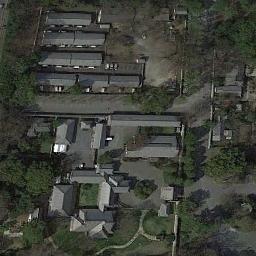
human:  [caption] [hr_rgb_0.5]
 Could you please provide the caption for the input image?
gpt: The gray palace has some palaces of different sizes .

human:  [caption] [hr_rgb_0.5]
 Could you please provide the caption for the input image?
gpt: The palace is on the open place surrounded by trees .

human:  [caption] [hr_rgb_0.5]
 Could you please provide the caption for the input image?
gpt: There are many trees near the palace .

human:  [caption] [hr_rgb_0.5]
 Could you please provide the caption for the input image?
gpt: The palace is surrounded by lush forests .

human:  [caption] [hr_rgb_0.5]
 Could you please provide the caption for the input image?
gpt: There are some green trees beside the gray palace .